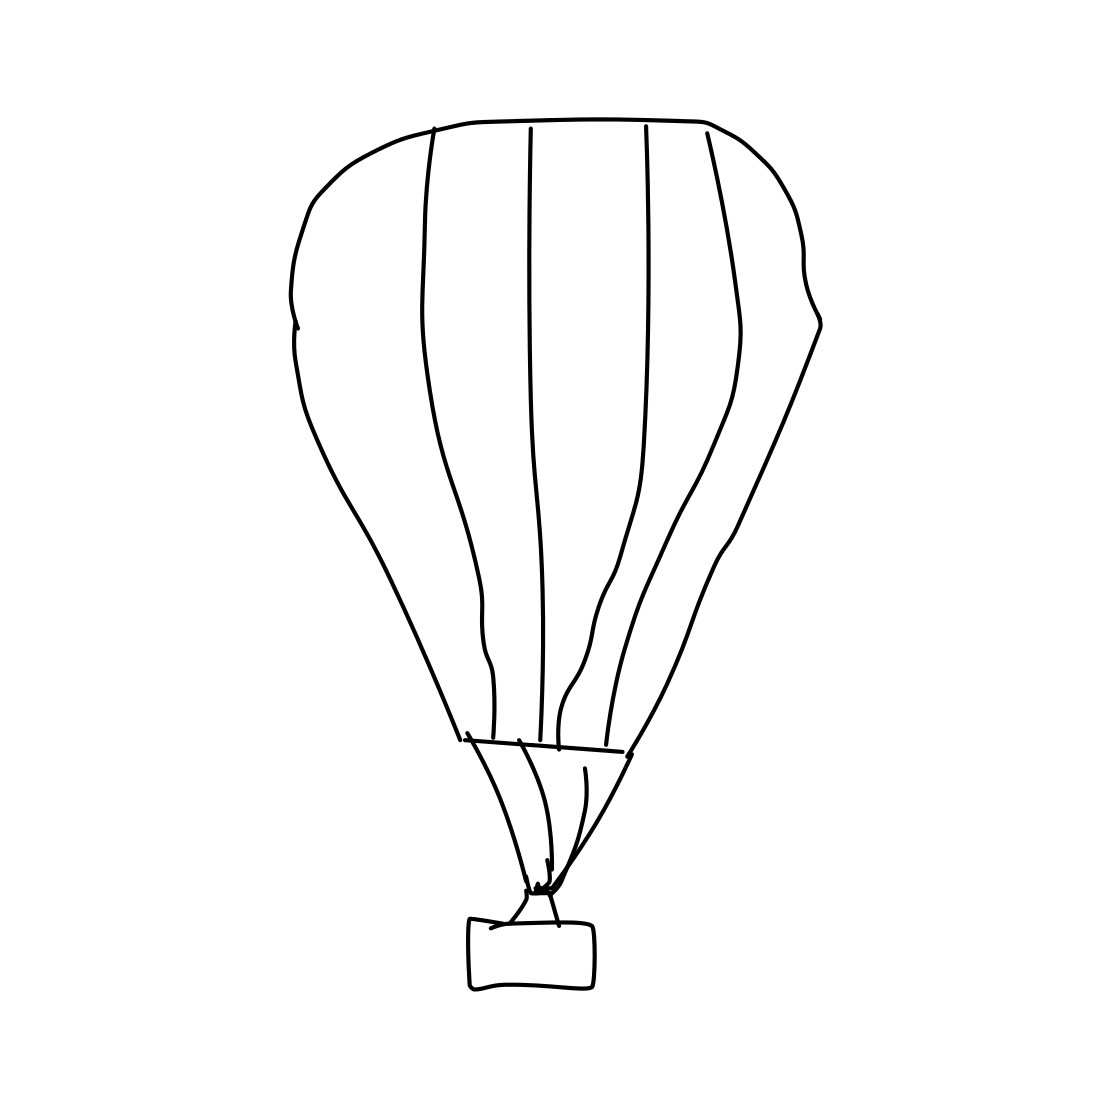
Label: hot air balloon